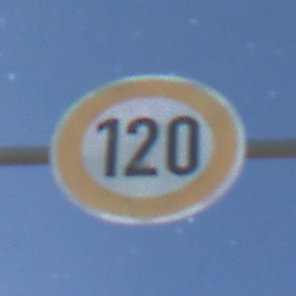
Verkehrszeichen: Geschwindigkeit120
Umgebung: Outdoor, Nature
Tageszeit: Night
Wetter: PartlyCloudy
Licht: Natural
Jahreszeit: NotSpecified
Kontrast: HighContrast